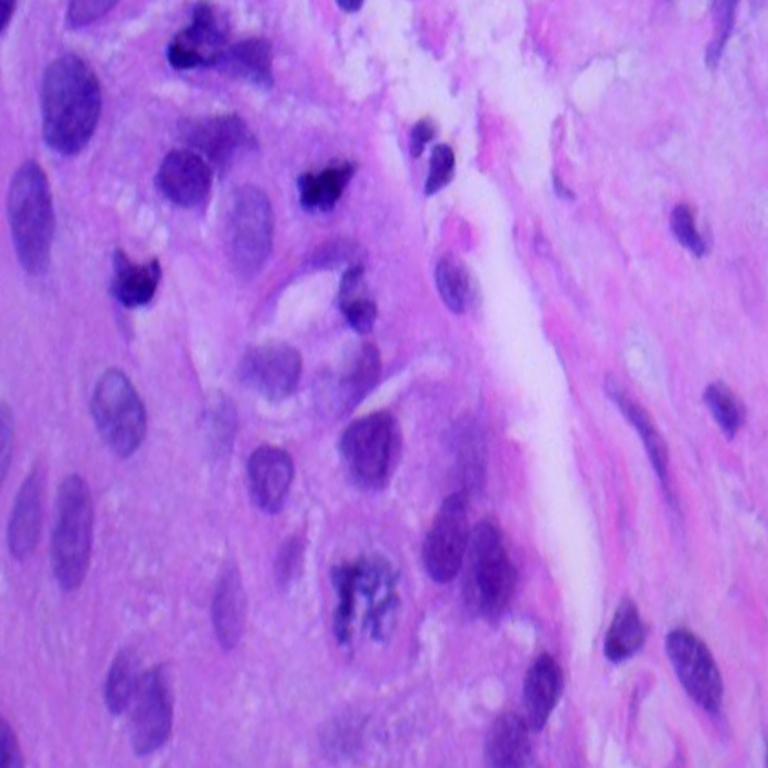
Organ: lung
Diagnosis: squamous carcinomas